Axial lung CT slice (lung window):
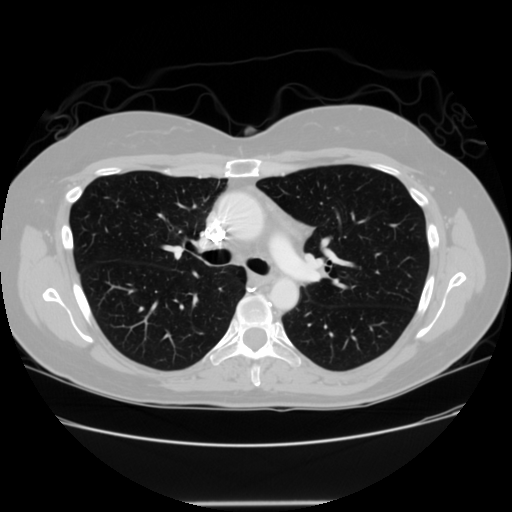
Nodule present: no